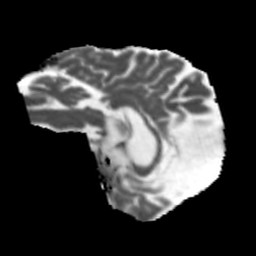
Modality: MD
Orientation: sagittal
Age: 57
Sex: male
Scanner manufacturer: siemens
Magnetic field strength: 3 T
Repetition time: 5.47 s
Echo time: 0.0854 s